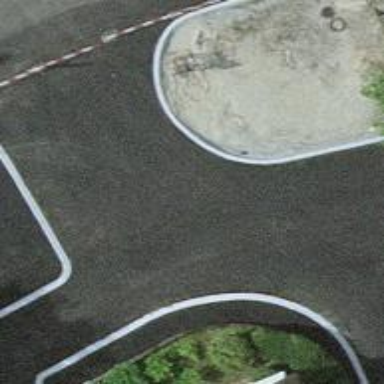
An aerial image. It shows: Asphalt road in residential area.